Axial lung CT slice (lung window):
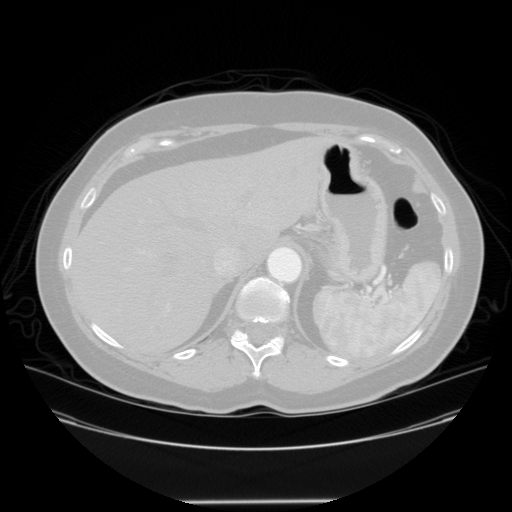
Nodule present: no